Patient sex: M
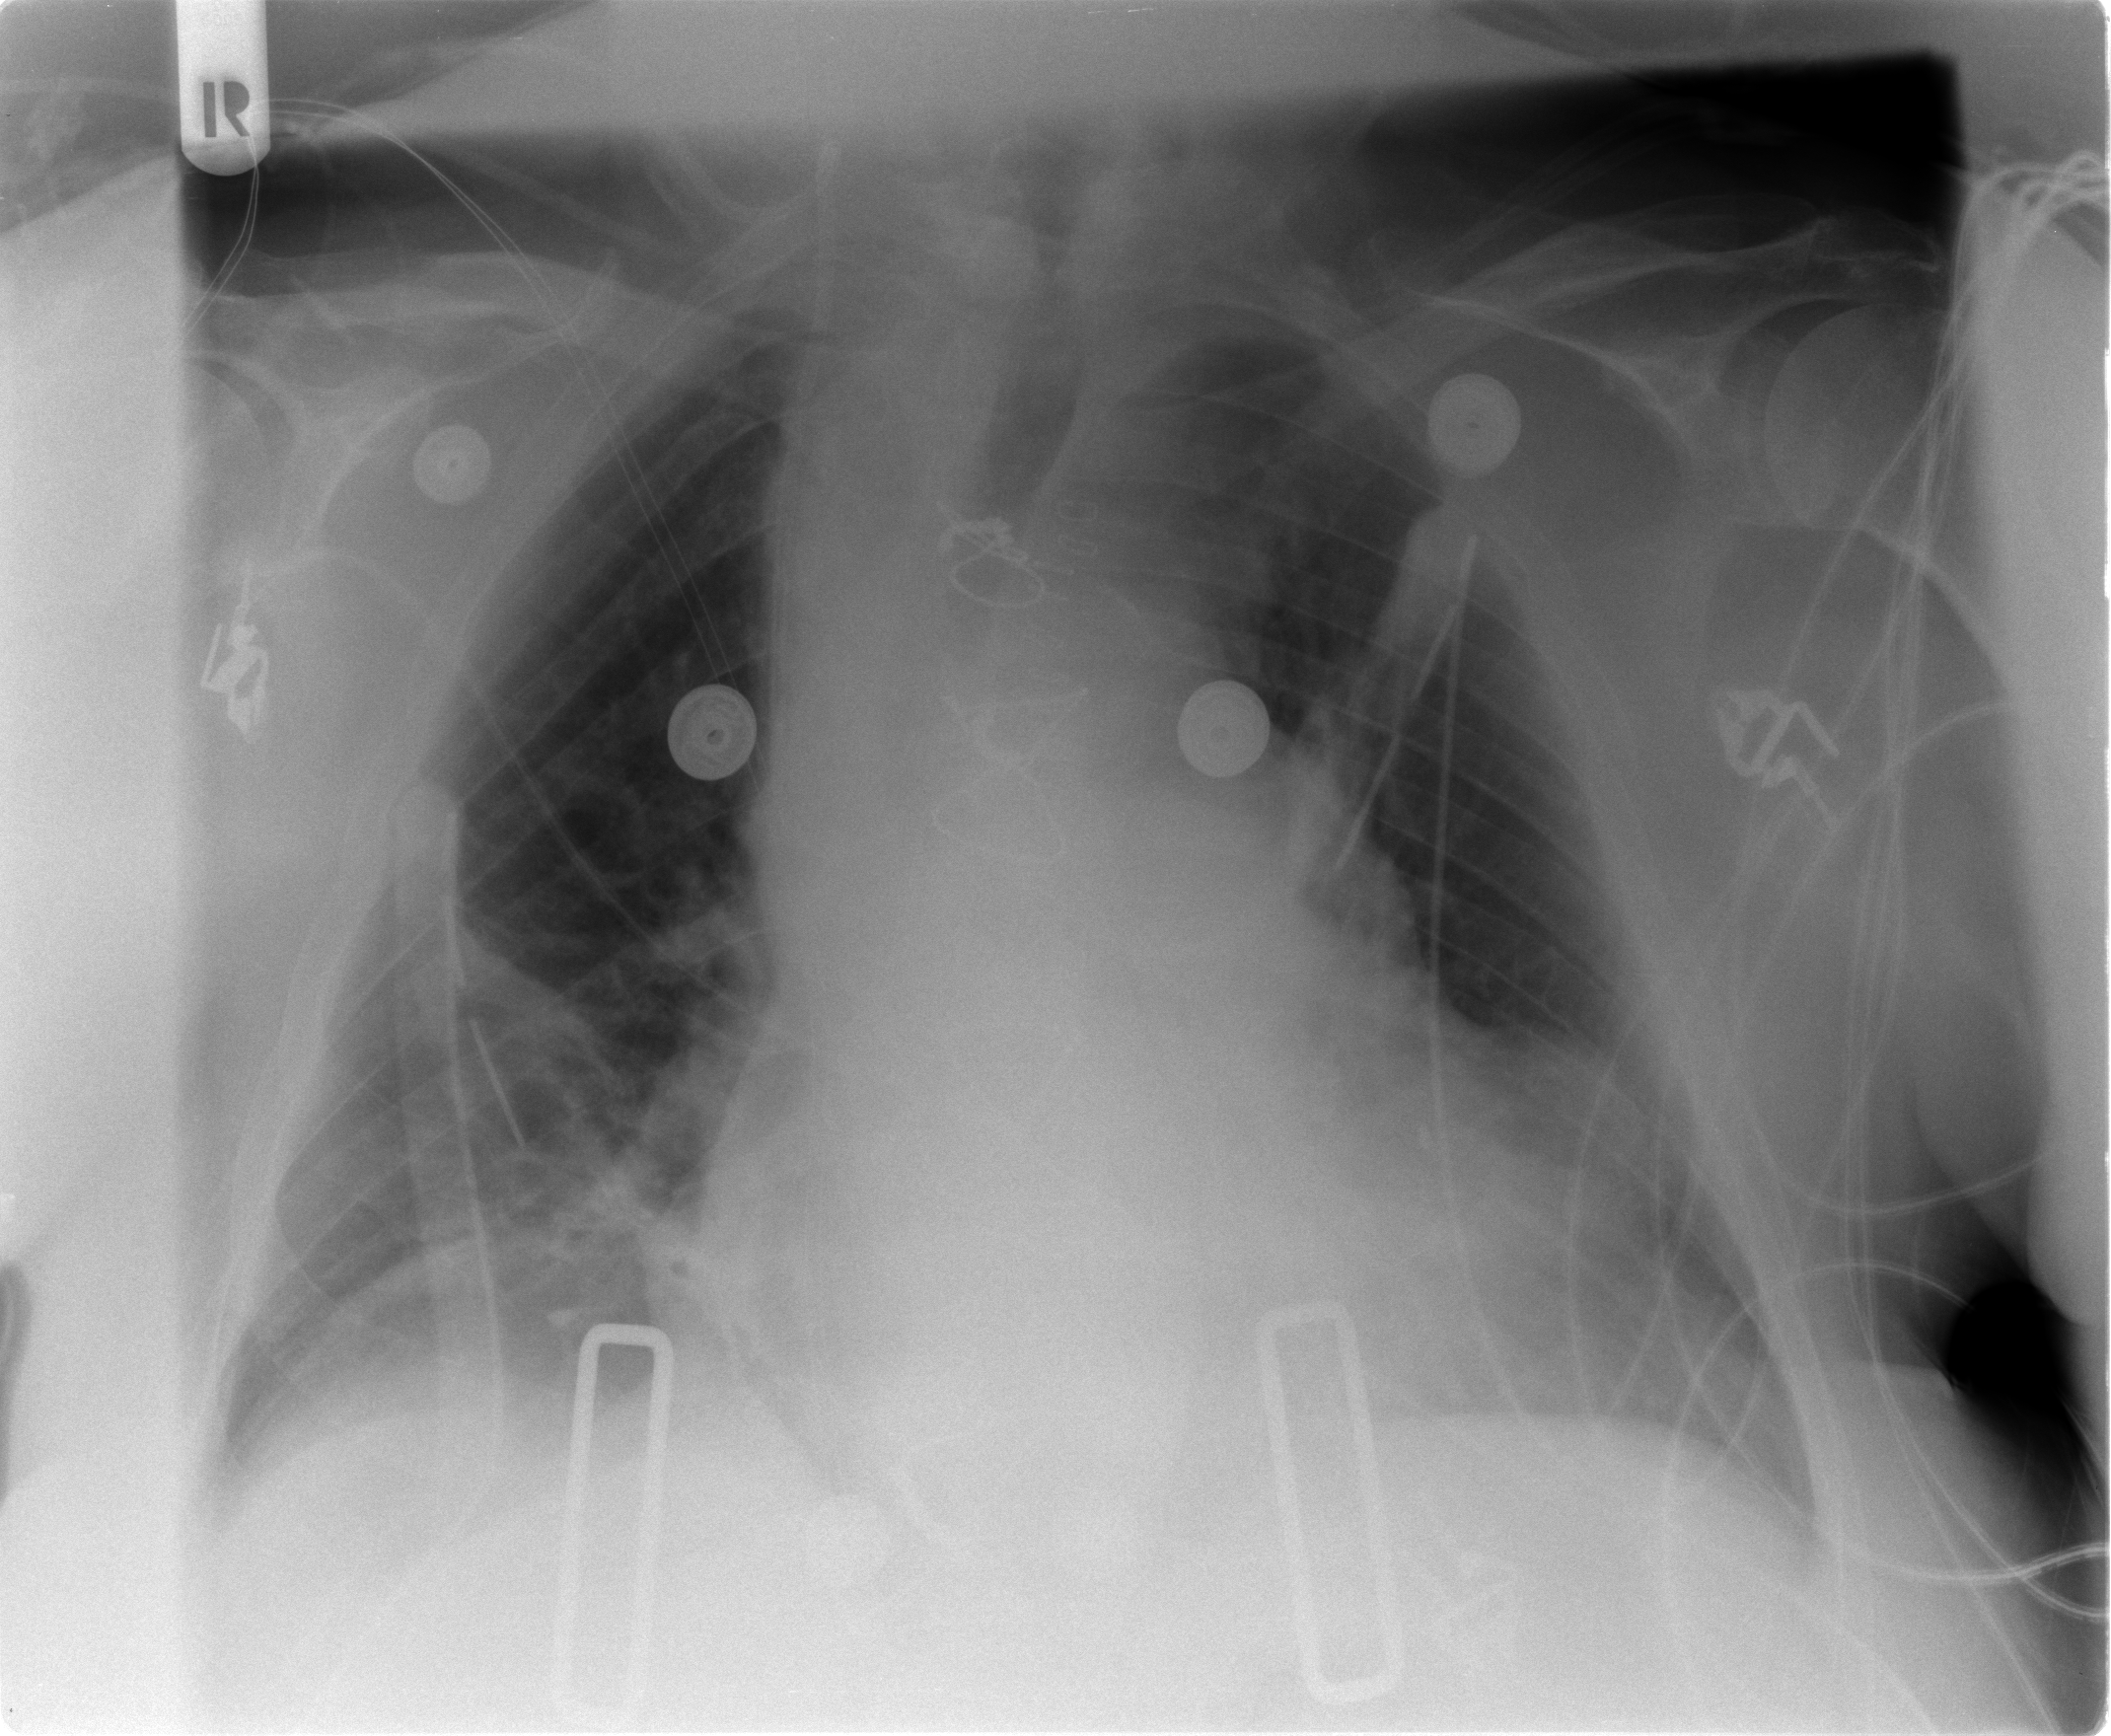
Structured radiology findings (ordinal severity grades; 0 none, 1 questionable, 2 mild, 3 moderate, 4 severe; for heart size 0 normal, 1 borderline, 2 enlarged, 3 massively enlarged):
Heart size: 2
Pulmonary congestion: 2
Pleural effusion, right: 0
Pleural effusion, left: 0
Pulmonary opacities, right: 0
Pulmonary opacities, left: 0
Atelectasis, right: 3
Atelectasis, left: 2